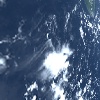
Label: cloud